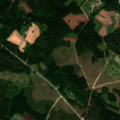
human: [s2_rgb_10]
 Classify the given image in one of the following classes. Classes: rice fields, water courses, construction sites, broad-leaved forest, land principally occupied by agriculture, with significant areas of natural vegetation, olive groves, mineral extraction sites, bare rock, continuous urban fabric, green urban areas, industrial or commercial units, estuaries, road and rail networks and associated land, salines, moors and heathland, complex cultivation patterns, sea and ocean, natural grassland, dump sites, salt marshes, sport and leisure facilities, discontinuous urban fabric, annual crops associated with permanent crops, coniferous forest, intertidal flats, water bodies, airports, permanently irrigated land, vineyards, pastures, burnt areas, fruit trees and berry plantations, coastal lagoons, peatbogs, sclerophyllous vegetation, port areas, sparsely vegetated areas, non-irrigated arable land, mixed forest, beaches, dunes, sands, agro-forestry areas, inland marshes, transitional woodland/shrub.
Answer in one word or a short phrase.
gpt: land principally occupied by agriculture, with significant areas of natural vegetation, coniferous forest, mixed forest, transitional woodland/shrub